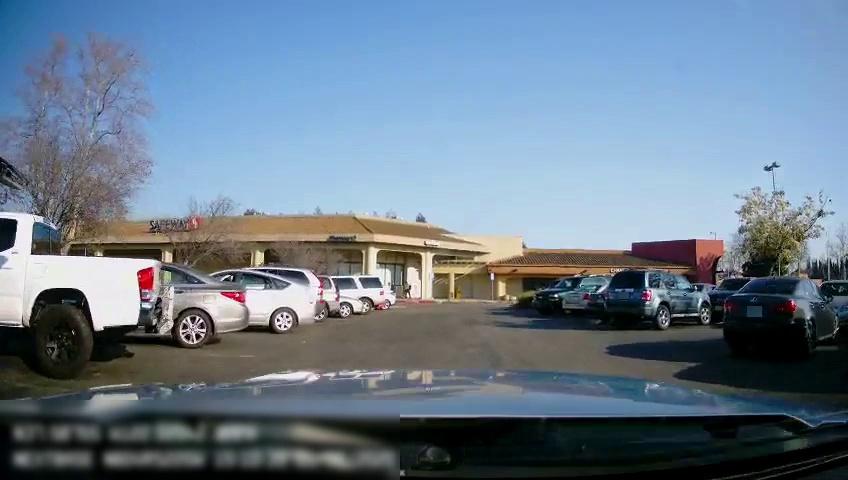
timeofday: Day
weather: Sunny
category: Drivable Space
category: Vehicles | SUV
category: Vehicles | Car
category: Vehicles | Car
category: Vehicles | SUV
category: Vehicles | SUV
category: Vehicles | Car
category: Vehicles | Car
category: Vehicles | Car
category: Vehicles | SUV
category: Vehicles | Car
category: Vehicles | SUV
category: Vehicles | SUV
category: Vehicles | Car
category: Vehicles | Car
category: Vehicles | Truck